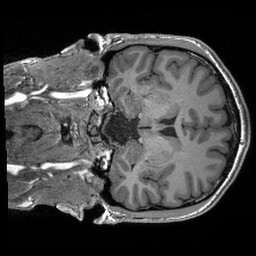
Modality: T1w
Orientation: coronal
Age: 21
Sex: male
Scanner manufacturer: siemens
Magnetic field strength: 3 T
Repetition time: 2.4 s
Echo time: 0.00191 s